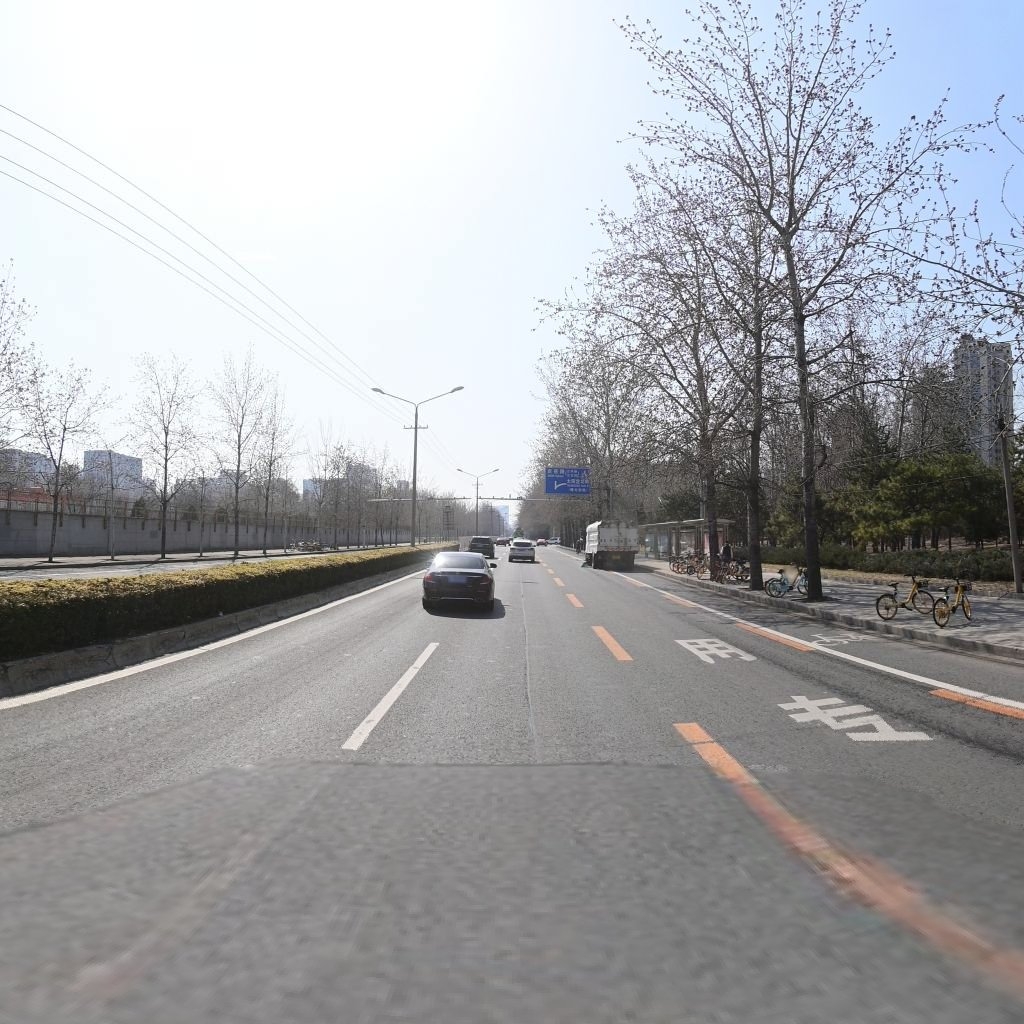
Region: Chaoyang
Road damage annotations: transverse crack, longitudinal patch